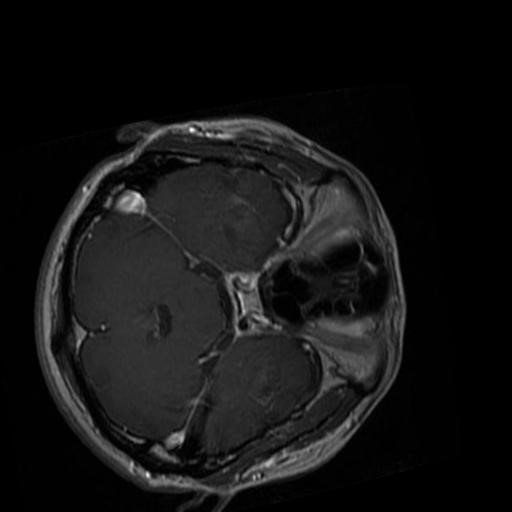
Label: brain_glioma